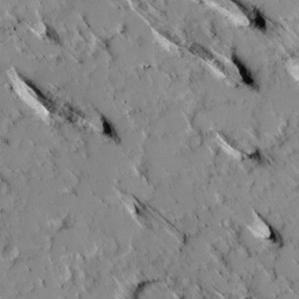
Label: non_frost